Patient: sex M, age 49
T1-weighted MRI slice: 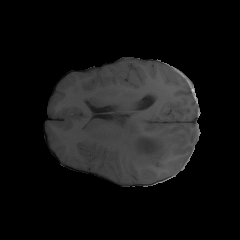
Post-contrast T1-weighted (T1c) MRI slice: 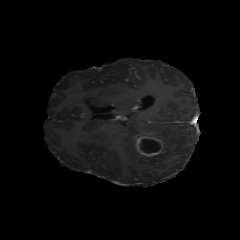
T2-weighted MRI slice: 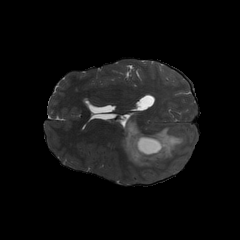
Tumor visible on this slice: yes
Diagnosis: Astrocytoma, IDH-mutant
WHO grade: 4